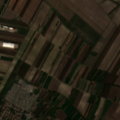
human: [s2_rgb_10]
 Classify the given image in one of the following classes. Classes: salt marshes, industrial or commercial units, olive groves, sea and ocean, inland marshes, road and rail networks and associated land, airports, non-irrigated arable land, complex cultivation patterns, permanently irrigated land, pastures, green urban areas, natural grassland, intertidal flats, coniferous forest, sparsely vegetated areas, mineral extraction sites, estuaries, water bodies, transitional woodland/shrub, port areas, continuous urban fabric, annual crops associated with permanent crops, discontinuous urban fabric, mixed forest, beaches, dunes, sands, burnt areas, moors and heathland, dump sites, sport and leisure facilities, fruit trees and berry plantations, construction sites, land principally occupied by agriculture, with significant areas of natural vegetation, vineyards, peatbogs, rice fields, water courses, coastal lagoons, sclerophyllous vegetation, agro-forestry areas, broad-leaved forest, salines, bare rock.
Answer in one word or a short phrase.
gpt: discontinuous urban fabric, non-irrigated arable land, complex cultivation patterns